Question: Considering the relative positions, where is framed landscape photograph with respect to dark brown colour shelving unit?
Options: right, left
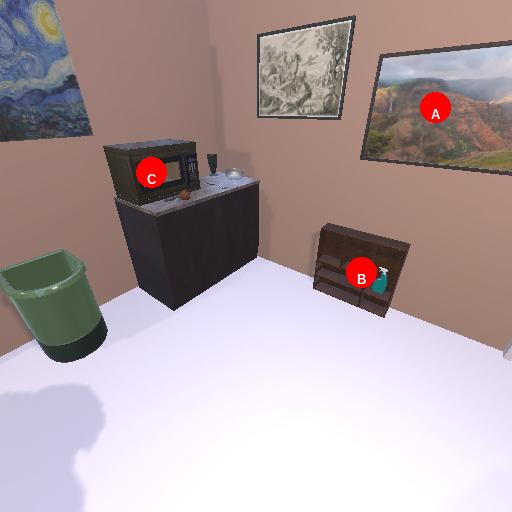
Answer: right